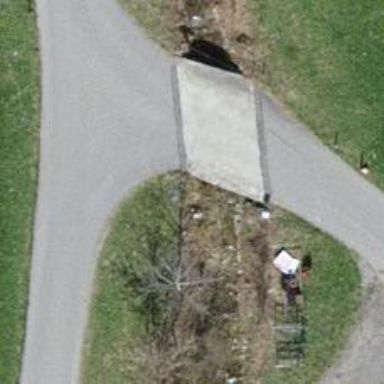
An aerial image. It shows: Culvert tunnel.